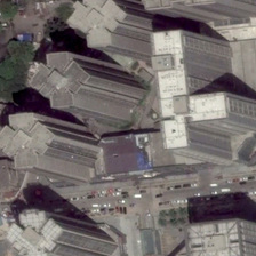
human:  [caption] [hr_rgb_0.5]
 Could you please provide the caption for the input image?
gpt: seven tall buildings with some dark green plants besides .

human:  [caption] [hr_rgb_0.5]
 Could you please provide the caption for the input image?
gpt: some large buildings and green trees in a business area .

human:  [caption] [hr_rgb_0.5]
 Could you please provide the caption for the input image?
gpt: a tall building like ptq in side while with dark white roof in it .

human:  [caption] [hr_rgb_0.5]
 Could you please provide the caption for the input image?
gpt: On the other side of the road, there are four high-rise buildings, such as P + Q.

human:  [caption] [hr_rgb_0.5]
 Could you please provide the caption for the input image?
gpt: There are four tall buildings like P + Q on the other side of the road.